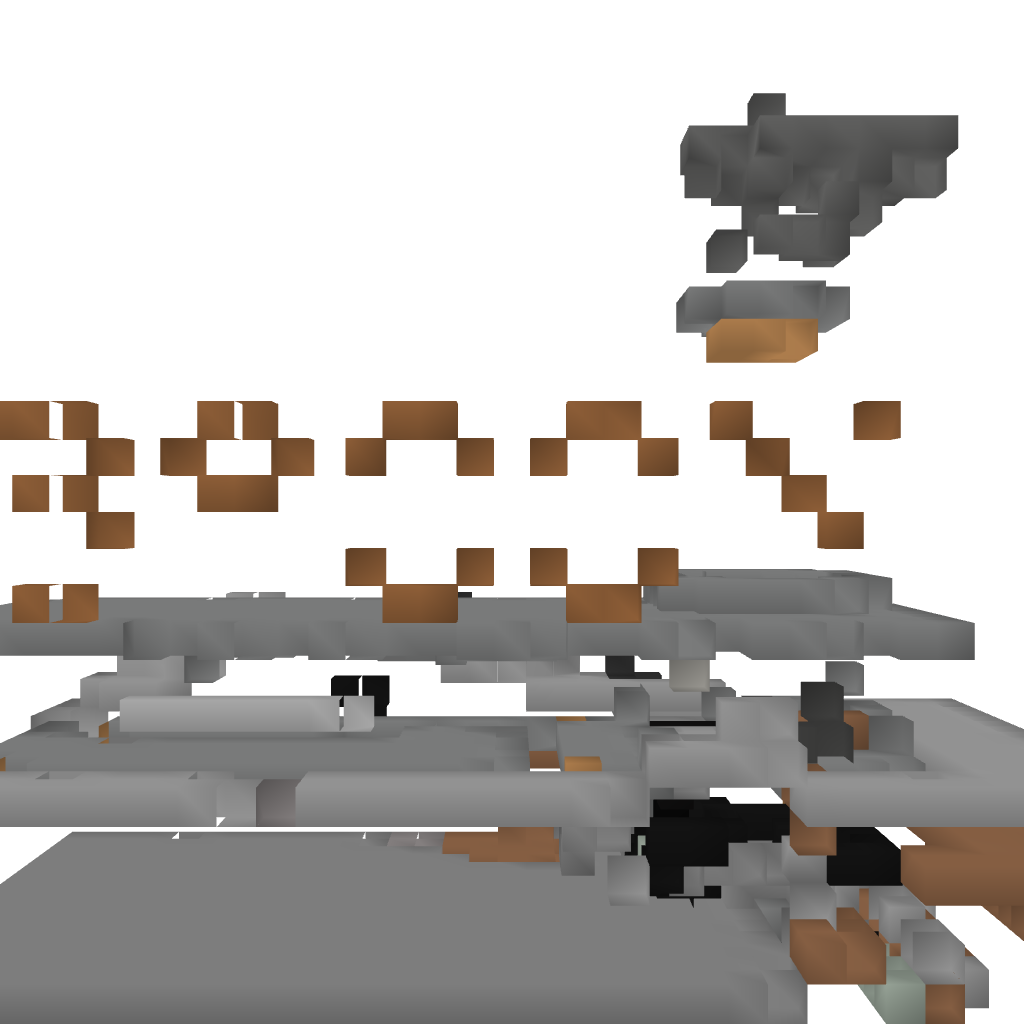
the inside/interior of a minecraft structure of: Working Bacon Factory